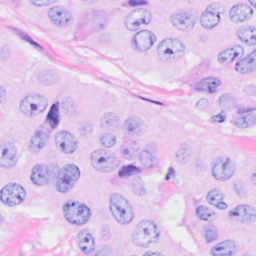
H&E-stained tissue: Breast